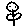
Label: flower